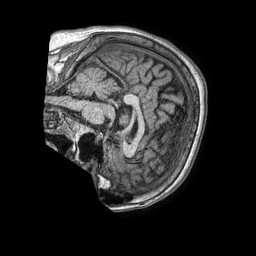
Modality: T1w
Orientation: sagittal
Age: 52
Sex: female
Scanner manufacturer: philips
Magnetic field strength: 1.5 T
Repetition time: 0.00752 s
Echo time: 0.003416 s